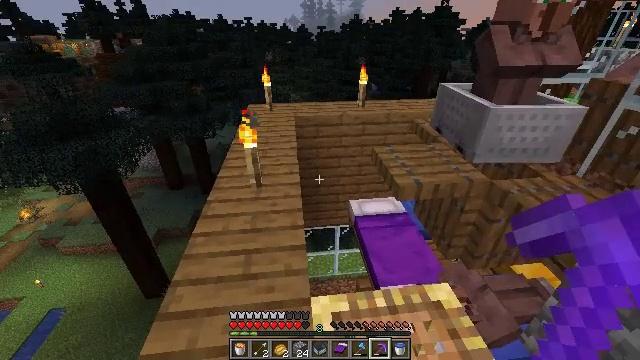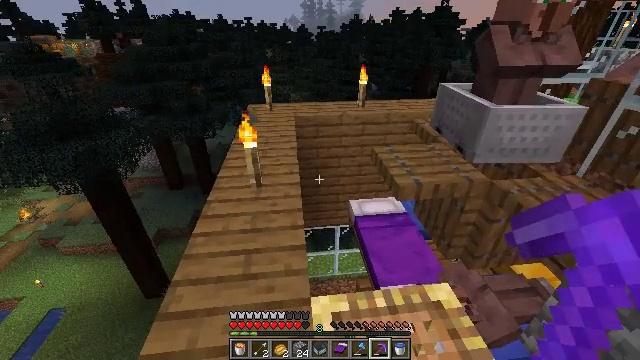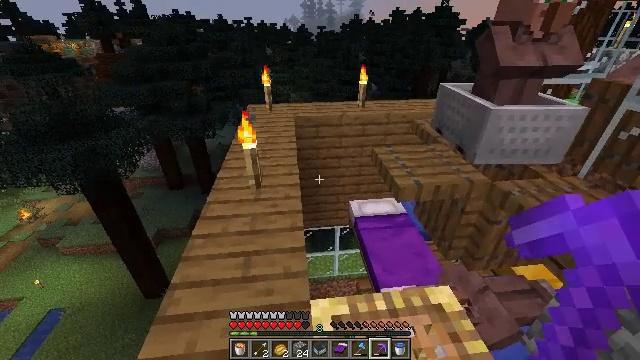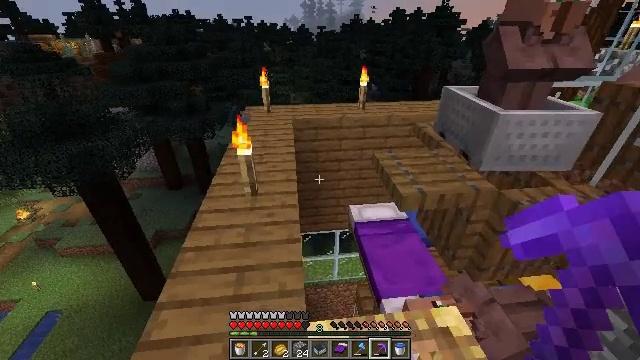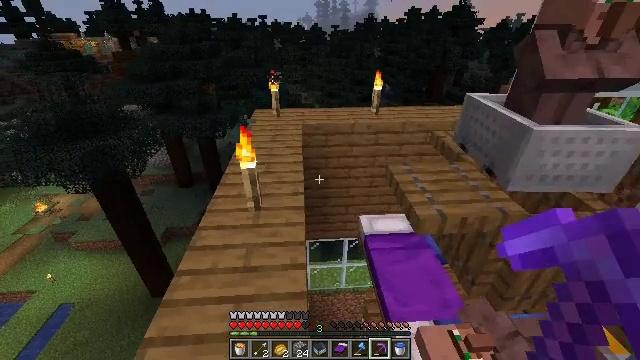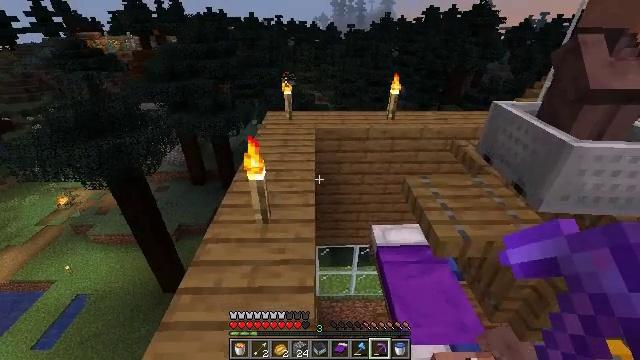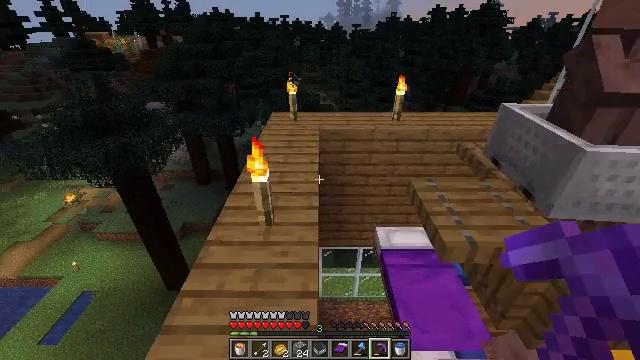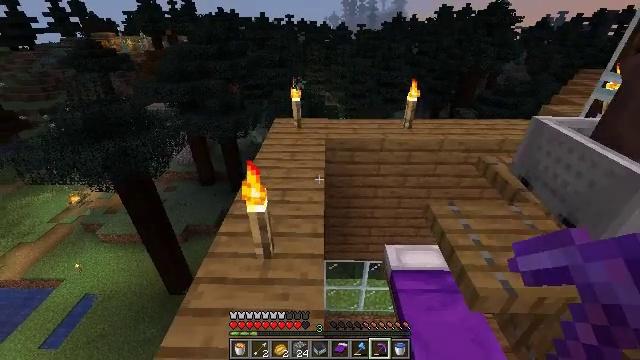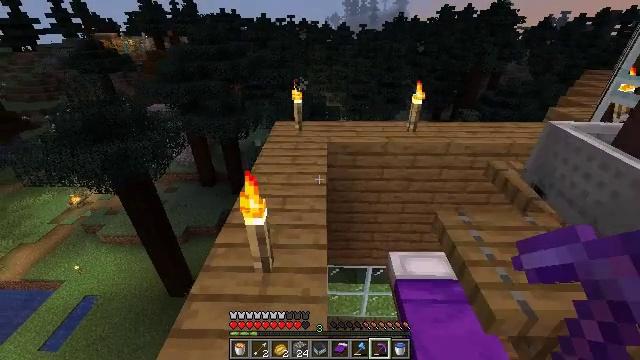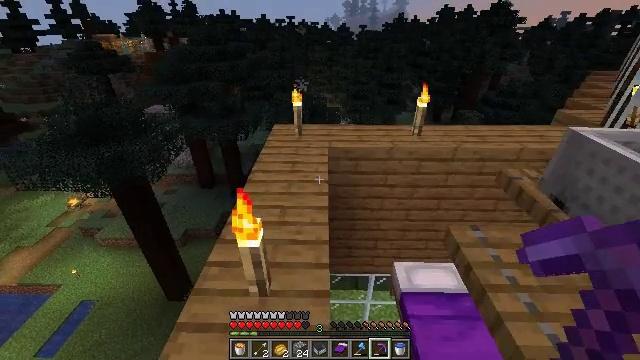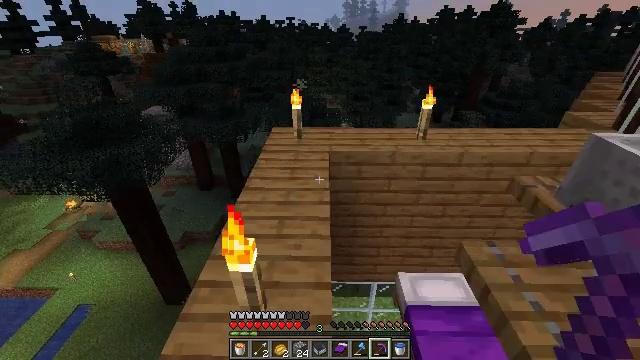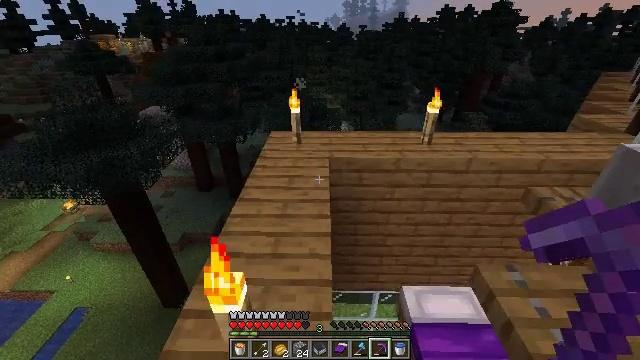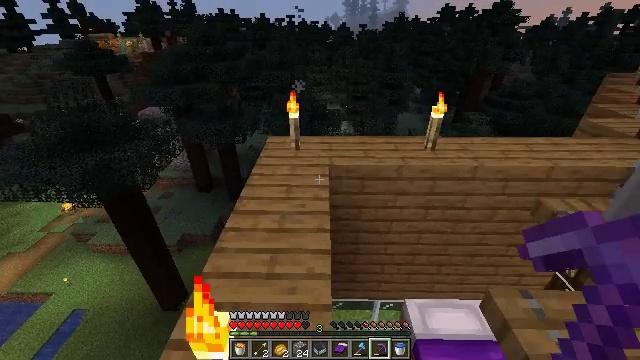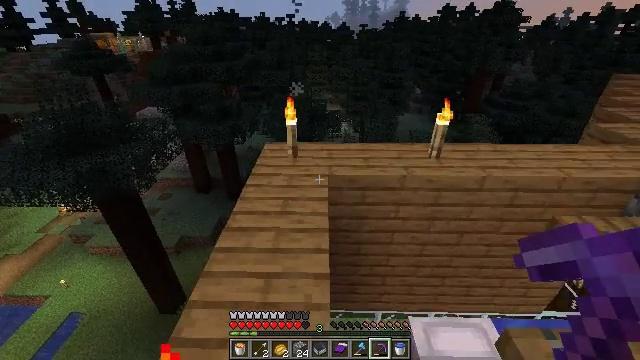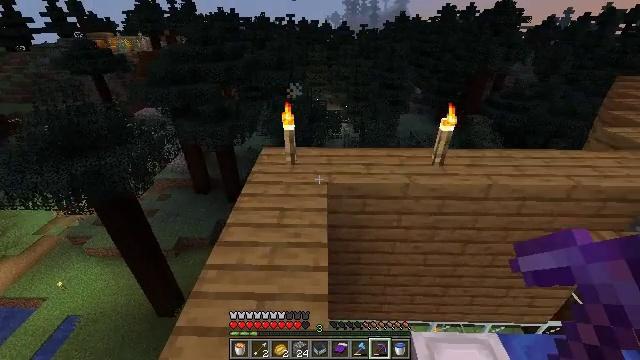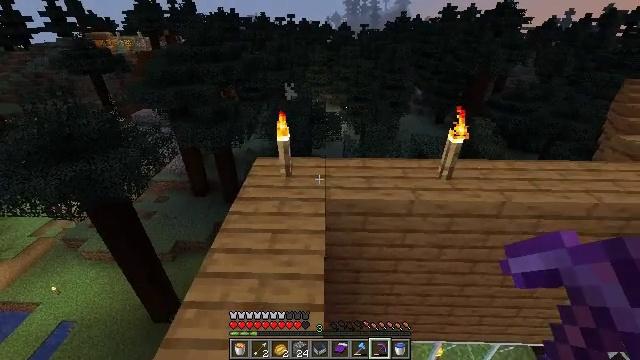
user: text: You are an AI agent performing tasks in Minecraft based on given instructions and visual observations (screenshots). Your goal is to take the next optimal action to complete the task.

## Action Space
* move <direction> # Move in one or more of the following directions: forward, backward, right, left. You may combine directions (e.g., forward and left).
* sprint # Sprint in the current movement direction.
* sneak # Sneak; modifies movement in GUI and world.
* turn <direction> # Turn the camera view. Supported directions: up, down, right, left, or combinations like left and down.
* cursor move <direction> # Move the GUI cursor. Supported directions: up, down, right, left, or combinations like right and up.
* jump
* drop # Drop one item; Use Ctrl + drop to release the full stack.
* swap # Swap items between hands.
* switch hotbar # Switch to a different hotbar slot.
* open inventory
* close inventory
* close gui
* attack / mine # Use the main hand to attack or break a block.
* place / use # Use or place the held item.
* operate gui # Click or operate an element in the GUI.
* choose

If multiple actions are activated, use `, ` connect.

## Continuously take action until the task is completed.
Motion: motion action
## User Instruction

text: Mine cobblestone underground.
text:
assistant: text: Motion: no_op
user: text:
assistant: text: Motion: move forward
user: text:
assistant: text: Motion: move forward
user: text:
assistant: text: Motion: move forward, turn left
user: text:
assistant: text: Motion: move forward, turn left
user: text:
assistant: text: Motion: move forward, turn left
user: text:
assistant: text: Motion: move forward, turn left
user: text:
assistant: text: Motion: move forward
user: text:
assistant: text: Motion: move forward
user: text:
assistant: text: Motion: move forward
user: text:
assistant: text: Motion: move forward
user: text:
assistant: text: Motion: move forward
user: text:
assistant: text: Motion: move forward
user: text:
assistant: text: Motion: move forward
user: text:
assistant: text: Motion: move forward
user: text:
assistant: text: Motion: move forward
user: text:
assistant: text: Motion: move forward
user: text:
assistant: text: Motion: move forward
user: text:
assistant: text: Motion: move forward
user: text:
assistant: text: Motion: move forward
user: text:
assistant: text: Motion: move forward
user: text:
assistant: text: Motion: move forward
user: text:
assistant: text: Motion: move forward
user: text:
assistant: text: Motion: move forward, turn right
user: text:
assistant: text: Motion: move forward, turn right and down
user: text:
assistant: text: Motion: move forward, turn right
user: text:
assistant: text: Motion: move forward, turn right
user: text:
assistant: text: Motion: turn right
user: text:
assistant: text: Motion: turn right and up
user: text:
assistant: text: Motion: turn right